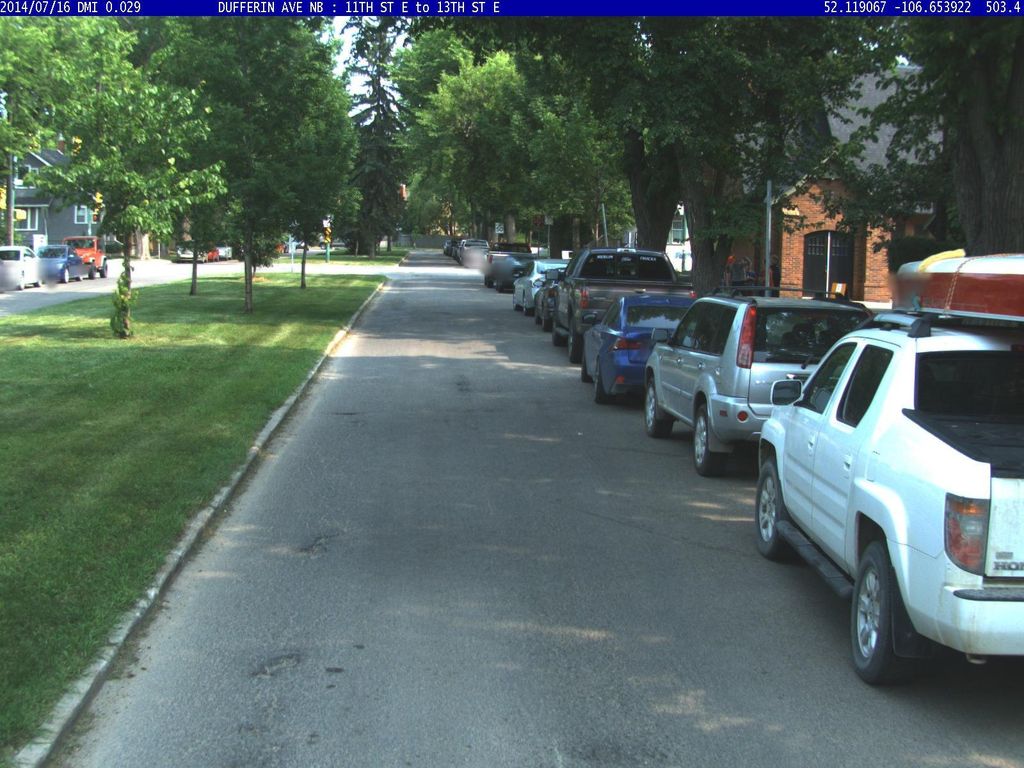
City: saskatoon